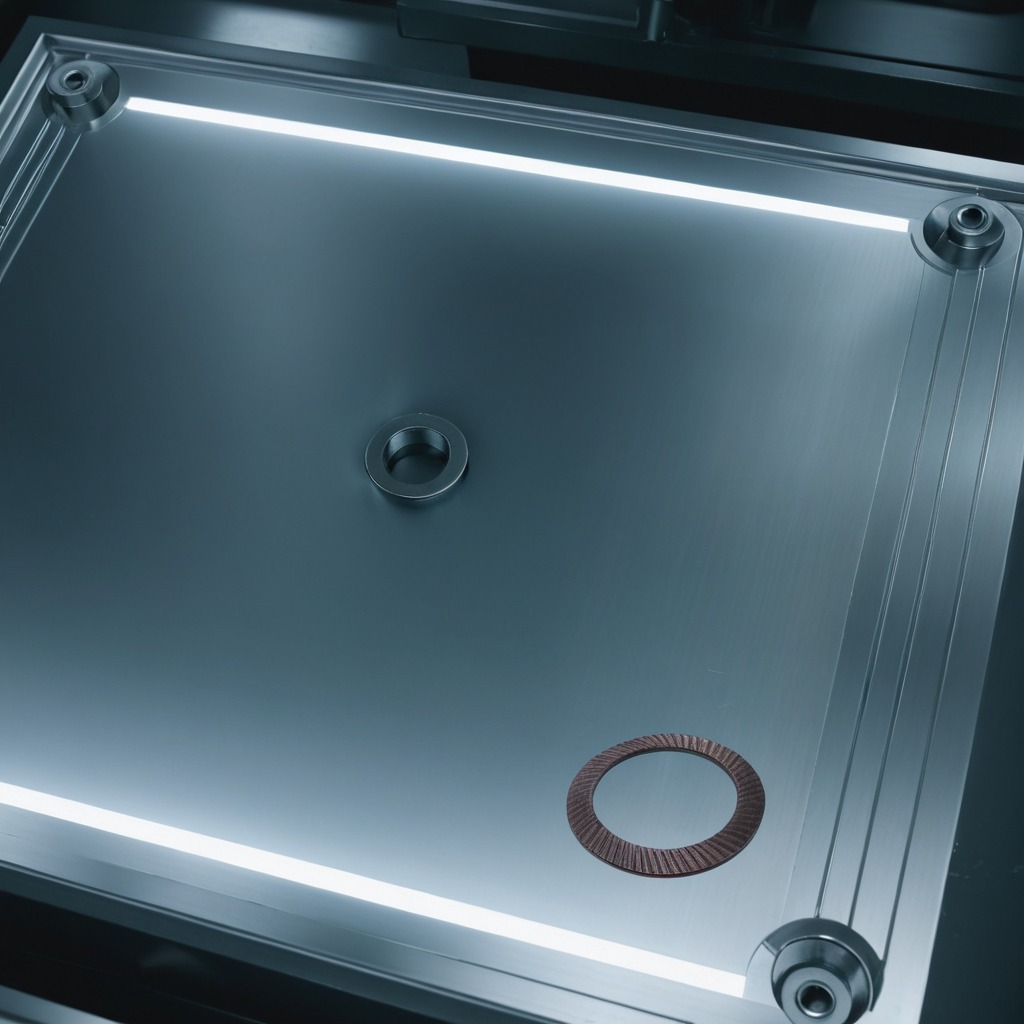
A flat metal washer lies on a metal table in a machine shop under fluorescent lights.